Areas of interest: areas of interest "Transportation stations"
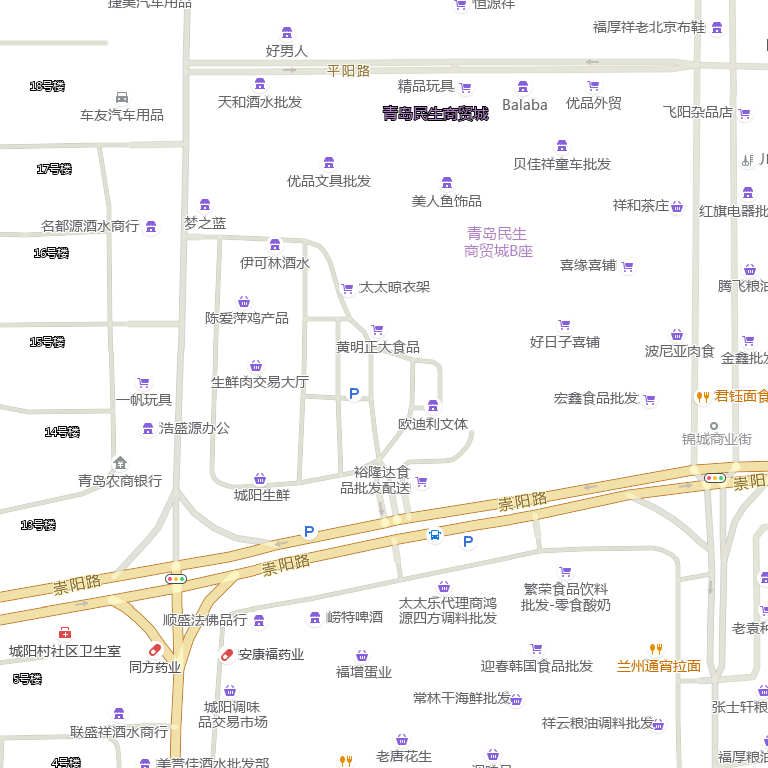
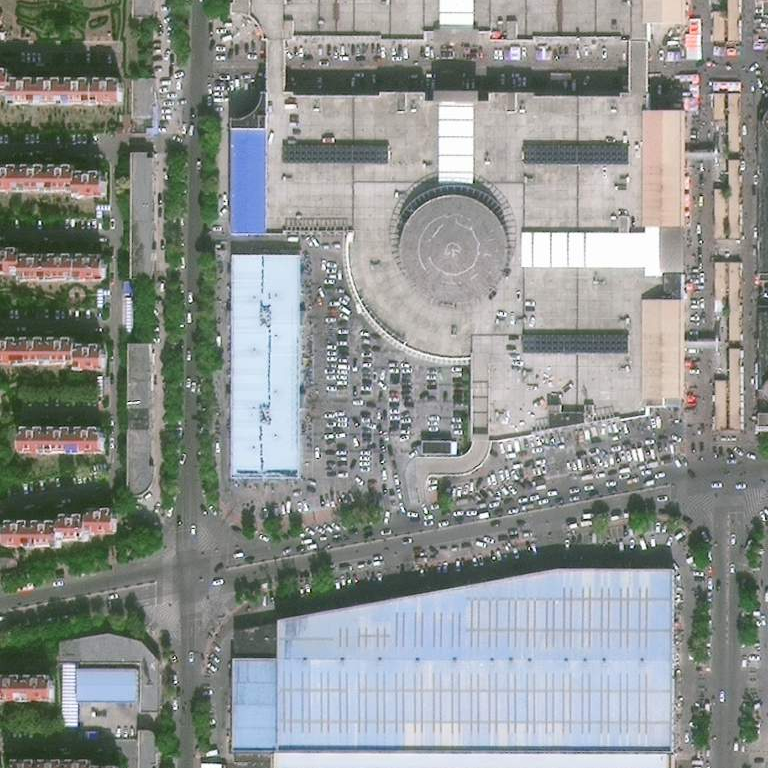